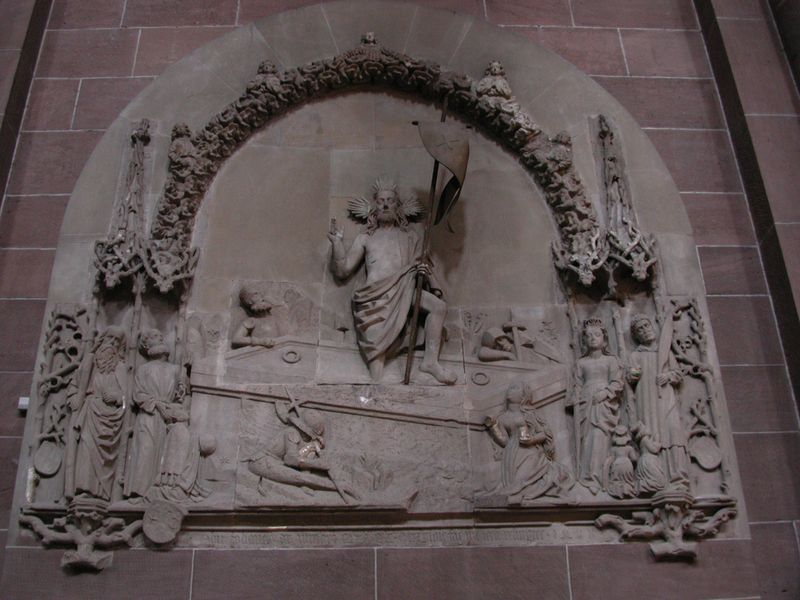
Titel: Dom St. Peter und Paul in Worms
Standort: Worms, Dom (EU - D - RP)
Schlagwörter: mann, braun, finger, säulen, rot, ornament, bart, wand, arm, mensch, stehen, stein, steine, kirche, figur, gotik, krone, boot, kinder, relief, schiff, schlafen, bogen, stab, fahne, mauer, figuren, rundbogen, fliessen, krieg, soldaten, ornamente, tor, ringe, hauswand, religion, strahlen, denkmal, helm, kranz, fries, wappen, heiligenschein, sarg, christus, grab, jesus, erhoben, fresken, wächter, heiliger, heilige, speere, fresko, geweih, maria, wachen, banane, verzierungen, auferstehung, maßwerk, gemauert, heiligenfiguren, apostel, kölner dom, astwerk, kleb, schrotti